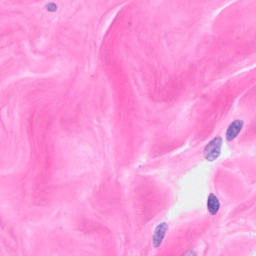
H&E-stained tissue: Breast